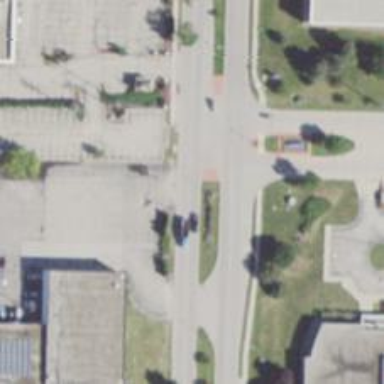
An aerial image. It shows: Secondary road with separate sidewalks.